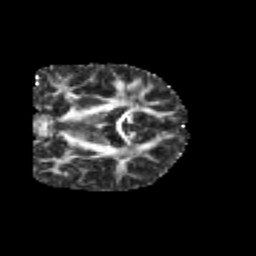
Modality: FA
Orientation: coronal
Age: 11
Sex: male
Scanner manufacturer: siemens
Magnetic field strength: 3 T
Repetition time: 3.8 s
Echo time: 0.07 s